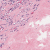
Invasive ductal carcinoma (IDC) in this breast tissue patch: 1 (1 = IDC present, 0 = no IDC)